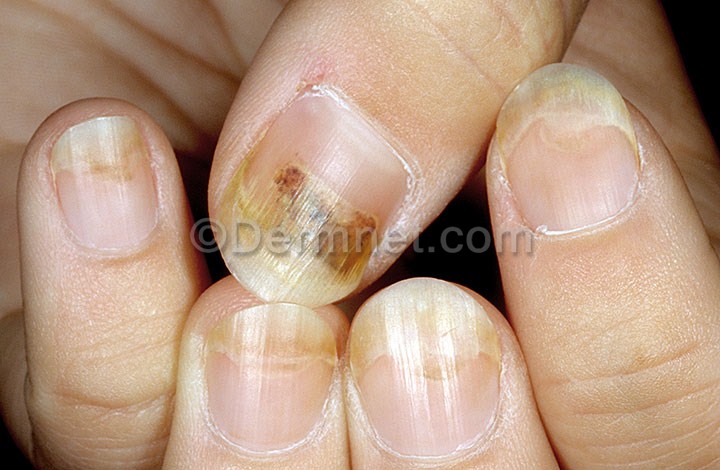
Disease: Nail Fungus and other Nail Disease